Question: My iPhone application has just suddenly changed behavior and I have no idea why. I have a small button and it is now only firing on touch up outside and not touch up inside. I'm not aware of anything I changed that may have caused this.
As you can see from the image below, it is correctly wired for touch up inside to the onAdd selector.

Any ideas on what could cause this behavior?
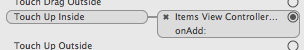
Answer: Check GestureRecognizers, other IBActions in this view. Try to link up event with touchUpOutside and check is it working ok, then revert to Inside and check behaviour. Use NSLog in methods to see what's firing on tap. Without sample code I can't say much more.